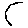
Label: hexagon